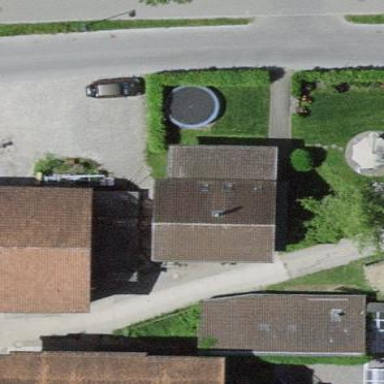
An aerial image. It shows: Gabled roofed house.